Field crop: maize
Growth stage: 2
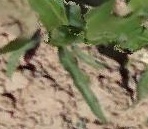
Species: maize